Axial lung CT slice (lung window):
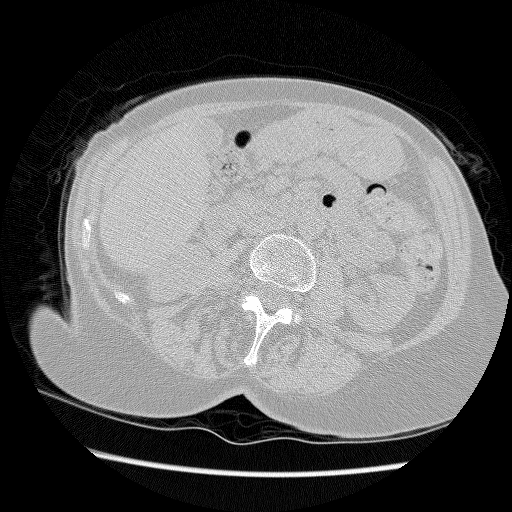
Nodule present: no